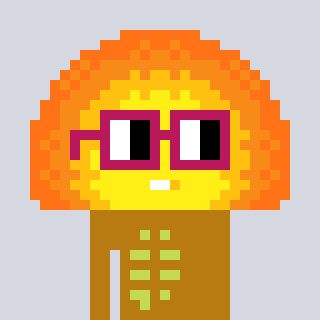
a pixel art character with square dark red glasses, a sunset-shaped head and a gold-colored body on a cool background